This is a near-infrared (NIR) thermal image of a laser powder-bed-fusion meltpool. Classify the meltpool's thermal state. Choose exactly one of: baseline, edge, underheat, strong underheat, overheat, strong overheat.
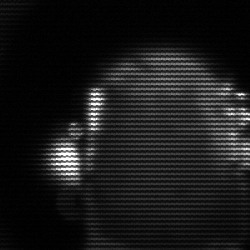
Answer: baseline